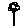
Label: flower